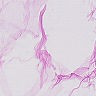
Metastatic tissue present: no